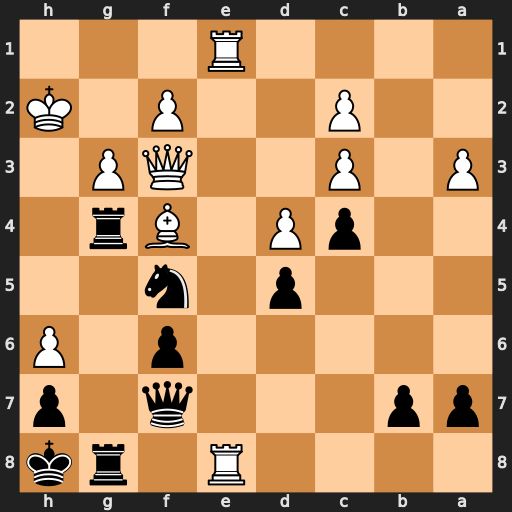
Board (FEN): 4R1rk/pp3q1p/5p1P/3p1n2/2pP1Br1/P1P2QP1/2P2P1K/4R3
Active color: b
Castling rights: -
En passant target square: -
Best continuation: Qh5+ Kg1 Rxg3+ Qxg3 Nxg3